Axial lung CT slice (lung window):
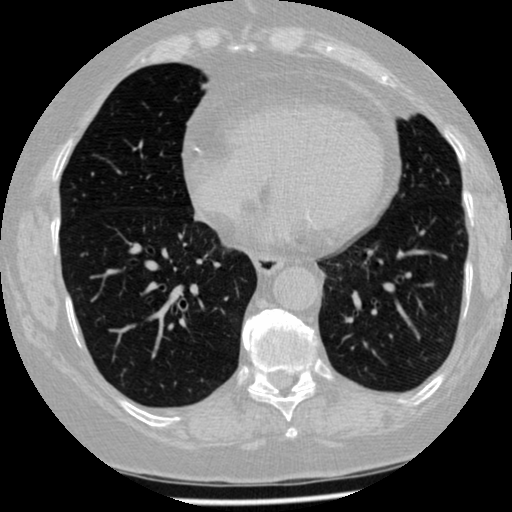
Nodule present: no